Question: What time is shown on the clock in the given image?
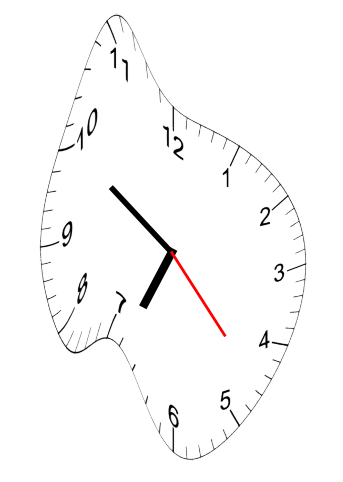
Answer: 06:50:23